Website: macys
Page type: billing-address
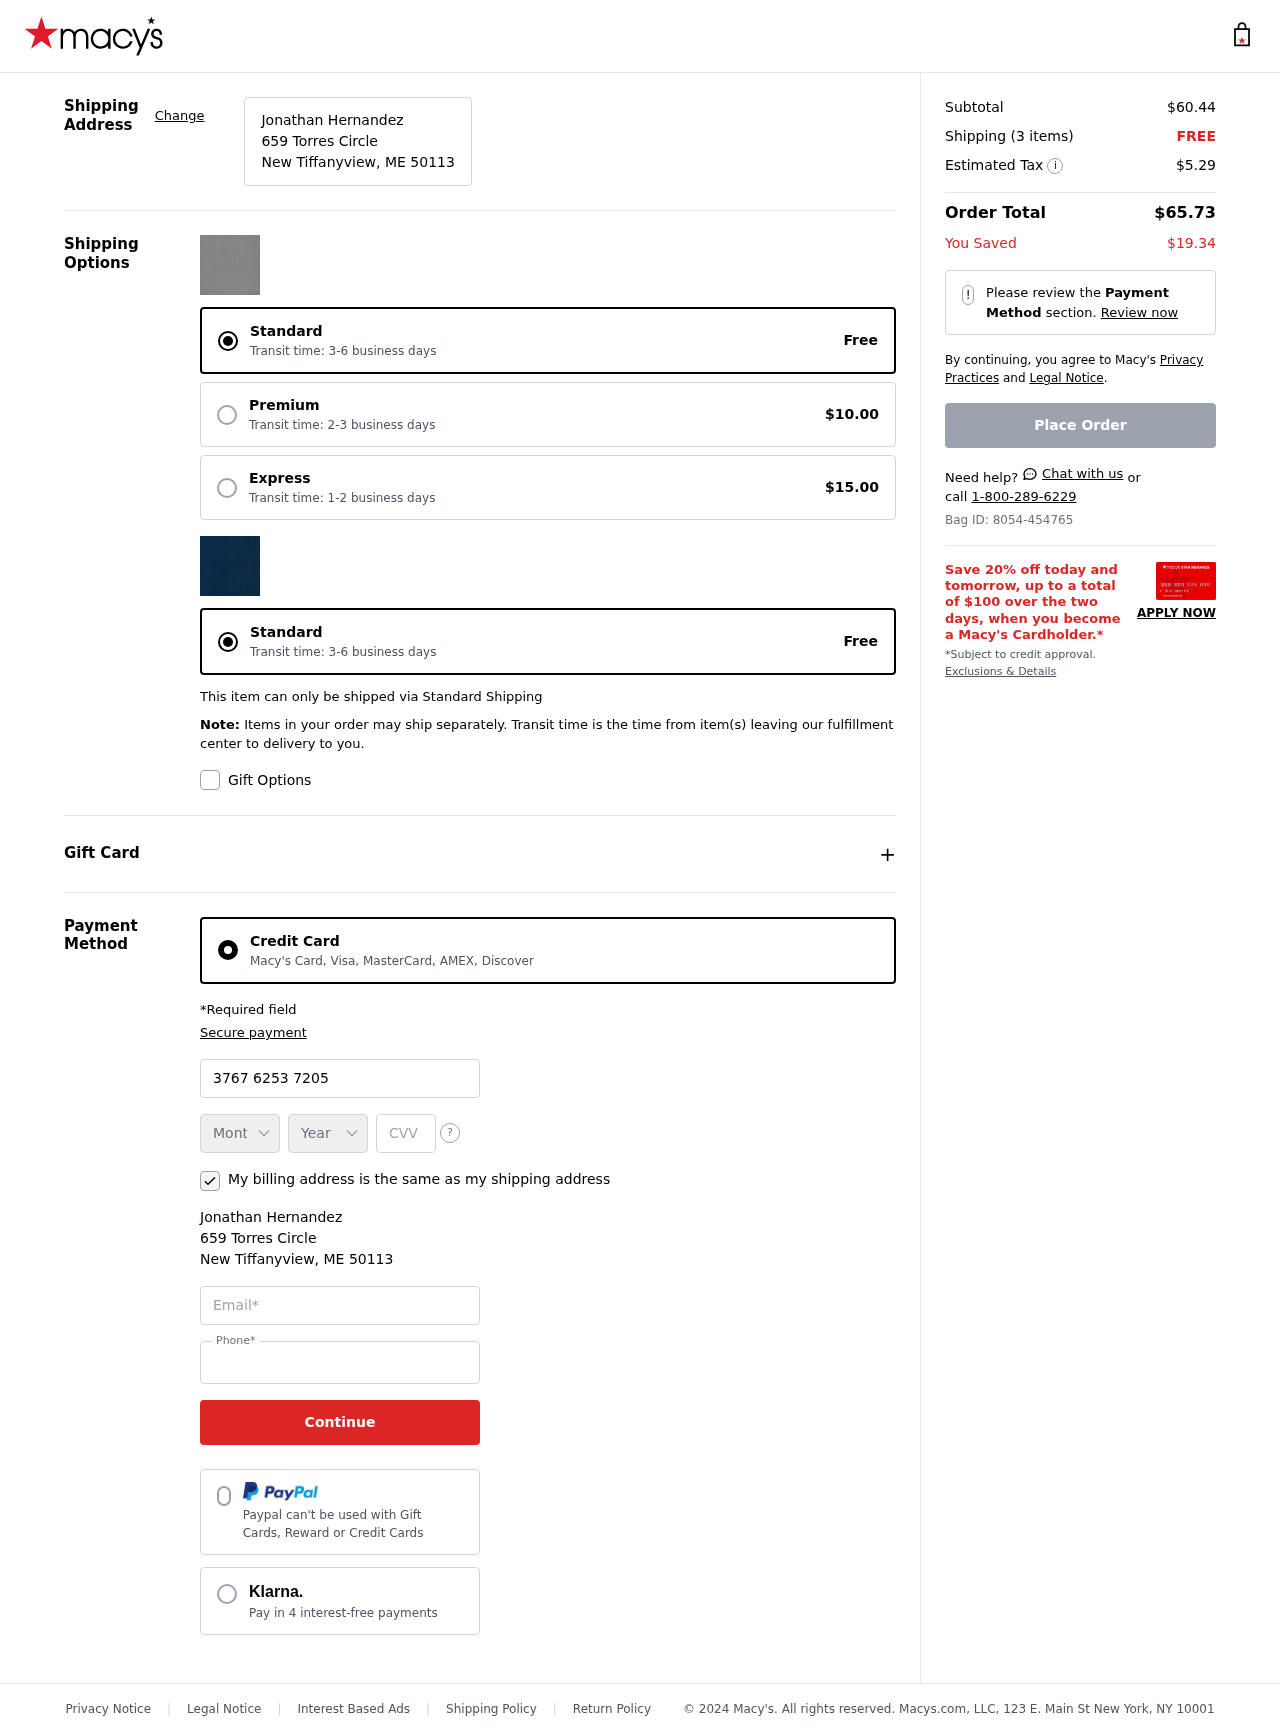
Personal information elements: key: PII_CARD_CVV
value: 4291
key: PII_CARD_EXPIRY_MONTH
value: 04
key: PII_CARD_EXPIRY_YEAR
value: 26
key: PII_CARD_NUMBER
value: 3767 6253 7205 578
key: PII_CITY_STATE_ZIP
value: New Tiffanyview, ME 50113
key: PII_EMAIL
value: jonathan.hernandez@hotmail.com
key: PII_FULLNAME
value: Jonathan Hernandez
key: PII_PHONE
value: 4437195455
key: PII_STREET
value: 659 Torres Circle
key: PII_FULLNAME2
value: Jonathan Hernandez
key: PII_STREET2
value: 659 Torres Circle
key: PII_CITY_STATE_ZIP2
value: New Tiffanyview, ME 50113
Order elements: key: ORDER_SUBTOTAL
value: $60.44
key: ORDER_NUM_ITEMS
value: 3
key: ORDER_SHIPPING_COST
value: FREE
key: ORDER_TAX
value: $5.29
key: ORDER_TOTAL
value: $65.73
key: ORDER_SAVINGS
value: $19.34
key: ORDER_ID
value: Bag ID: 8054-454765